Interaction volume radius: 5 \u00c5
Interaction volume height: 30 \u00c5
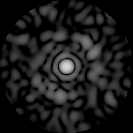
Disorder parameter: 0.8078